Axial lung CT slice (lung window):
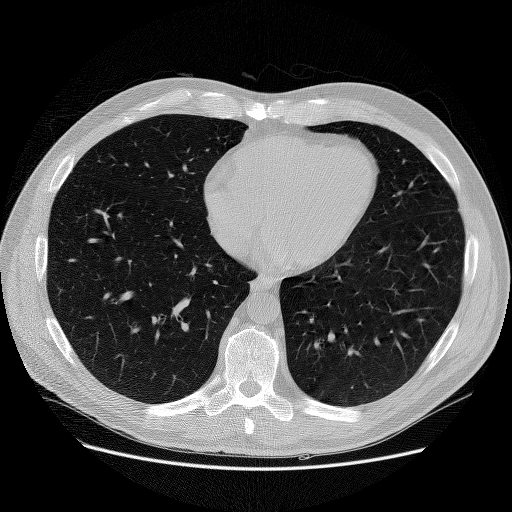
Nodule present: no